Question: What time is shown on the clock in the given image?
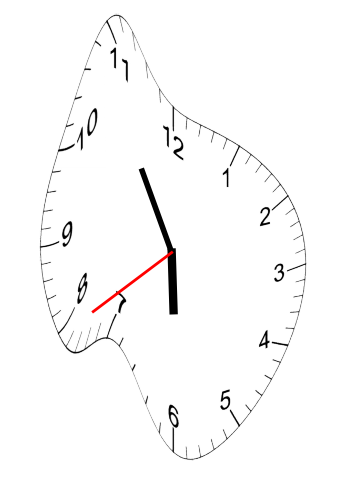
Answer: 05:54:39